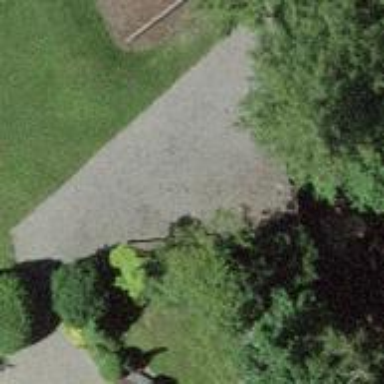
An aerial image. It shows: Brown bench in the vicinity.